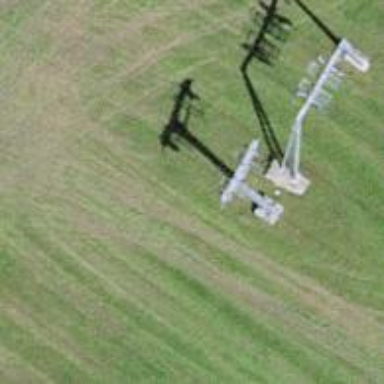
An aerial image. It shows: Pylon for aerialway.